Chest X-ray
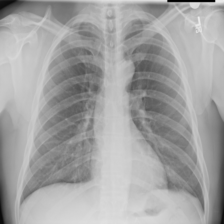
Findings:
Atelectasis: negative
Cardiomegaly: negative
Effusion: negative
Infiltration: negative
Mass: negative
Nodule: negative
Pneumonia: negative
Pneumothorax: negative
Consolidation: negative
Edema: negative
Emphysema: negative
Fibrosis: negative
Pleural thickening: negative
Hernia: negative